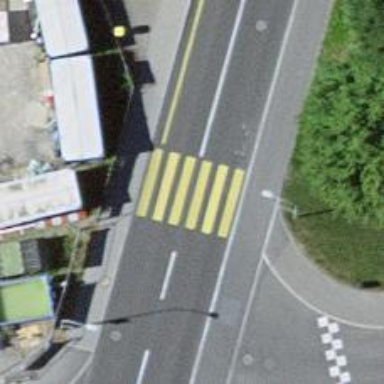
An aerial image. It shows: Uncontrolled zebra crossing with notable zebra markings.